Interaction volume radius: 5 \u00c5
Interaction volume height: 10 \u00c5
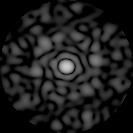
Disorder parameter: 0.8678